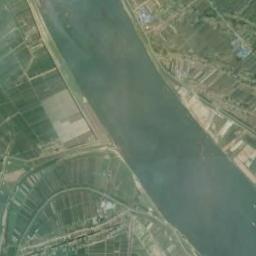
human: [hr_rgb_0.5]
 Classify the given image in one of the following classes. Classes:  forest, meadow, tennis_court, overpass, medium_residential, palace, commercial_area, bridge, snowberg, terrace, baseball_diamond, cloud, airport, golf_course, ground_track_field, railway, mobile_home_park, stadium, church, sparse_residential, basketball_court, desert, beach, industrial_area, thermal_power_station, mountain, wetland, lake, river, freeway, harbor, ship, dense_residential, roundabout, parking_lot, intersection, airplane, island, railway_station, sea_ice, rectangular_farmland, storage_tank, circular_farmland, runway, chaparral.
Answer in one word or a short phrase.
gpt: river